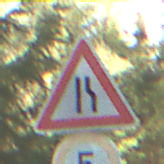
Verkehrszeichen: EinseitigVerengteFahrbahnRechts
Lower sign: Geschwindigkeit5
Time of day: MorningAfternoon
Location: Outdoor (Nature)
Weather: Clear
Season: NotSpecified
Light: Natural